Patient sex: M
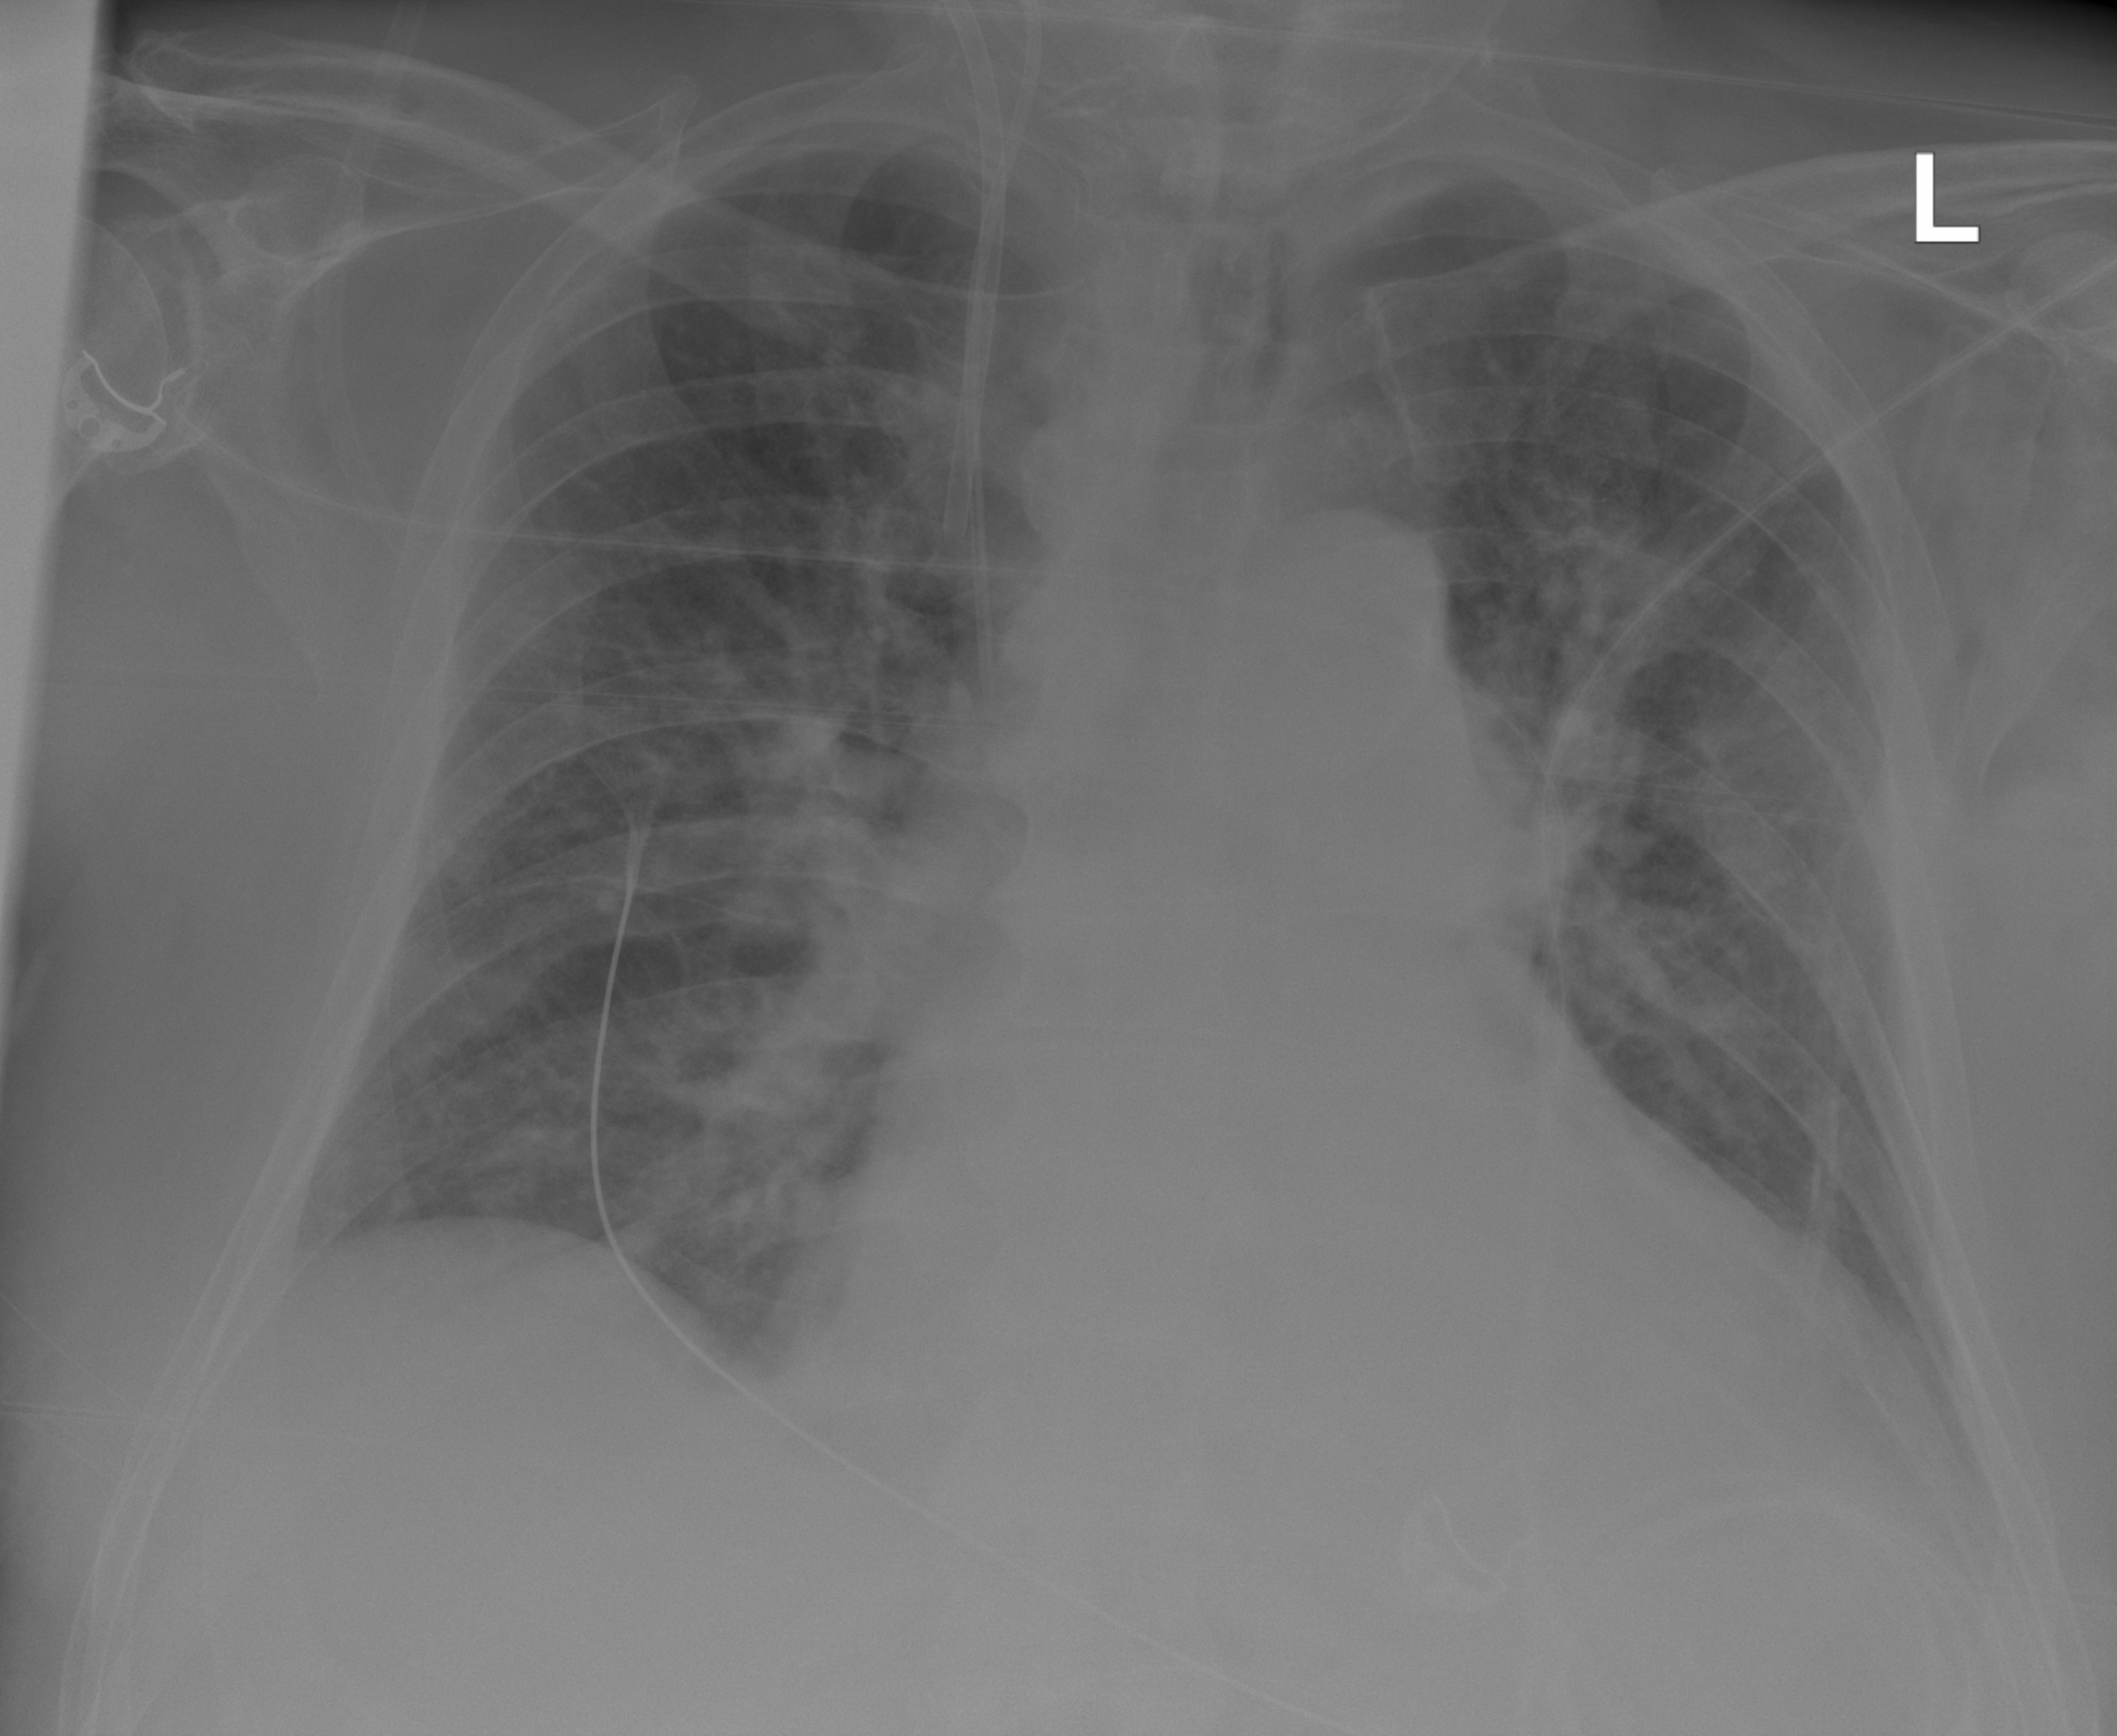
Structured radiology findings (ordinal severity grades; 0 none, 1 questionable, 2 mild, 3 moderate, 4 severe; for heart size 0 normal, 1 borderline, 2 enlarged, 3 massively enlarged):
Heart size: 2
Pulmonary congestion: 2
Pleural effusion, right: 2
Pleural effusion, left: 2
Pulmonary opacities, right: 2
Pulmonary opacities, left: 2
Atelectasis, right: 2
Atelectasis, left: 2